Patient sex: F
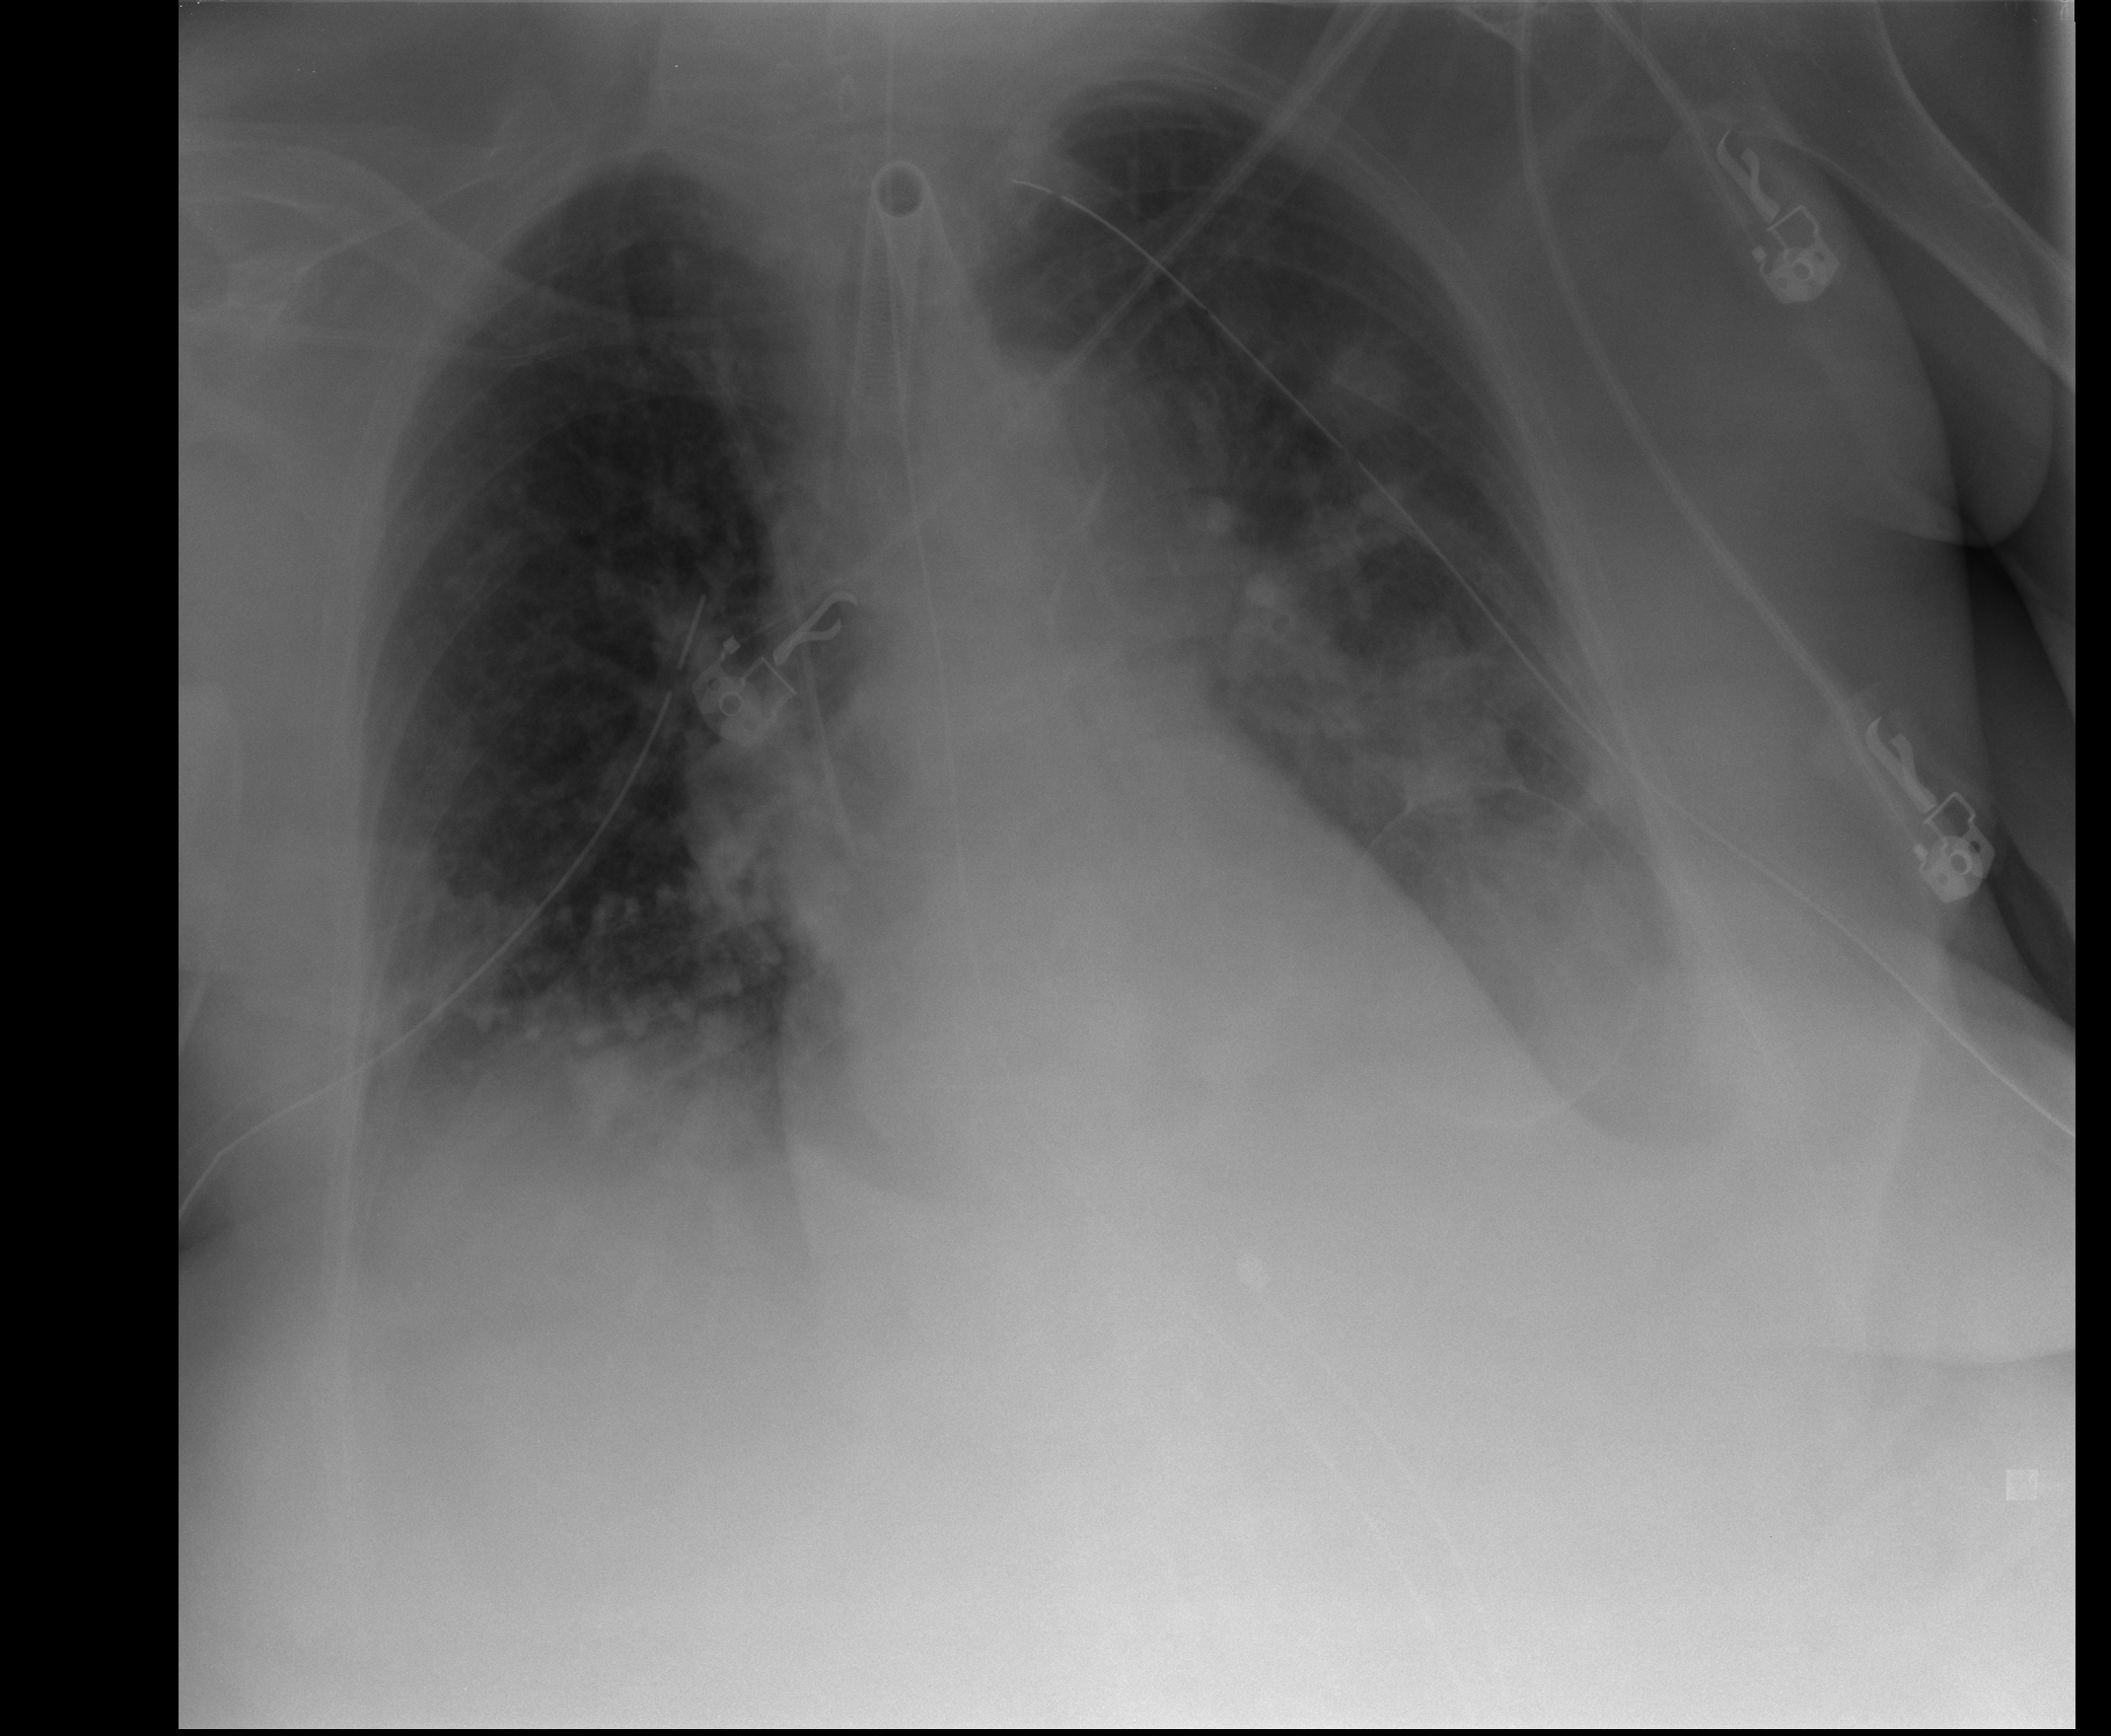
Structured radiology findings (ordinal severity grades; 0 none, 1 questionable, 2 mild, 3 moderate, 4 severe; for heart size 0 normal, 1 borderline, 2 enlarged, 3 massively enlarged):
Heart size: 0
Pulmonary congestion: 2
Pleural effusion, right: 2
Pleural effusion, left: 2
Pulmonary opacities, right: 0
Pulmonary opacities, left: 3
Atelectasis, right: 2
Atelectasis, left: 3